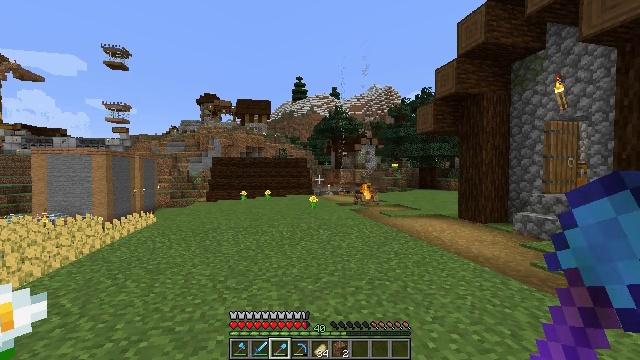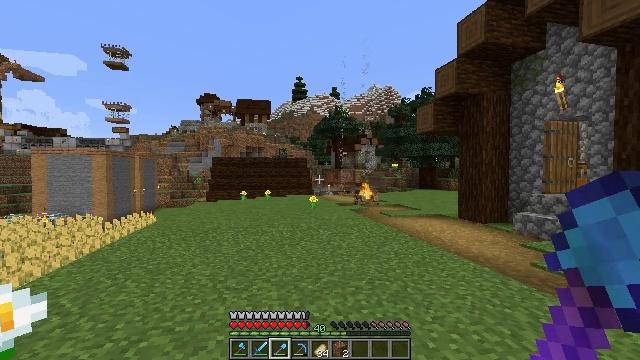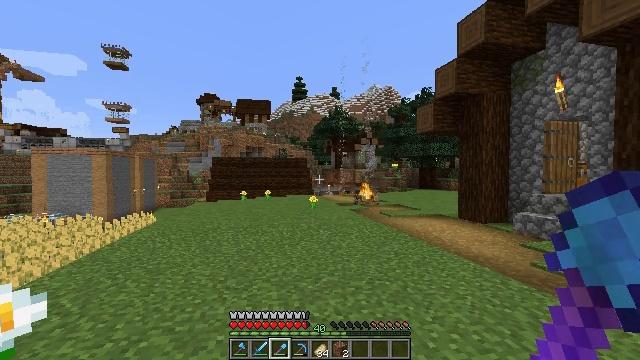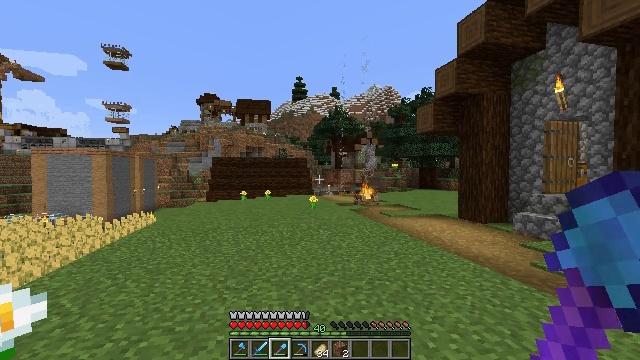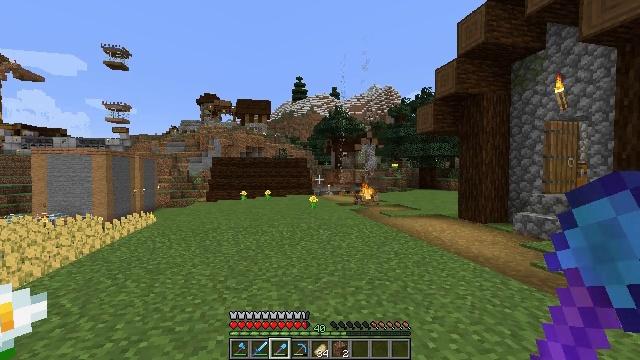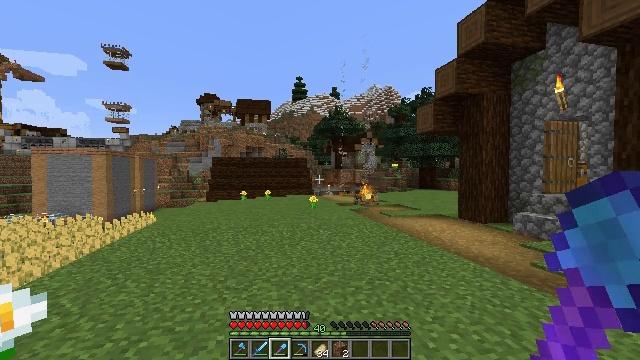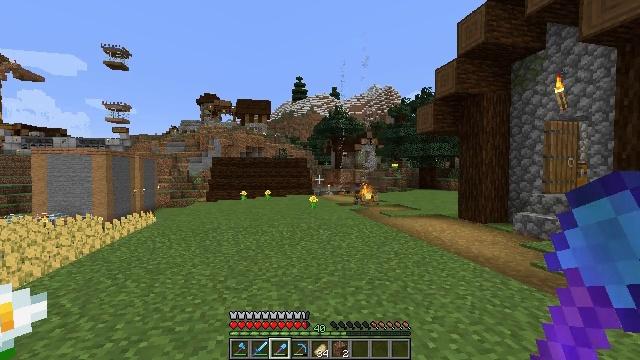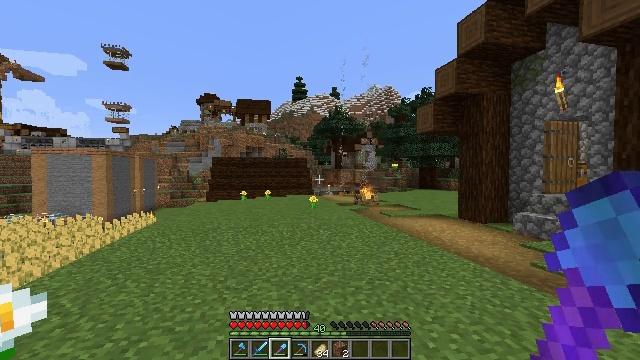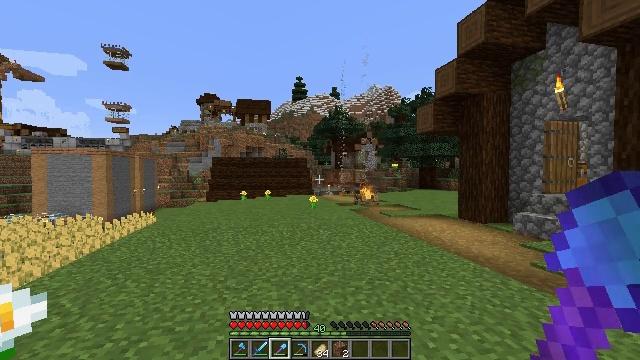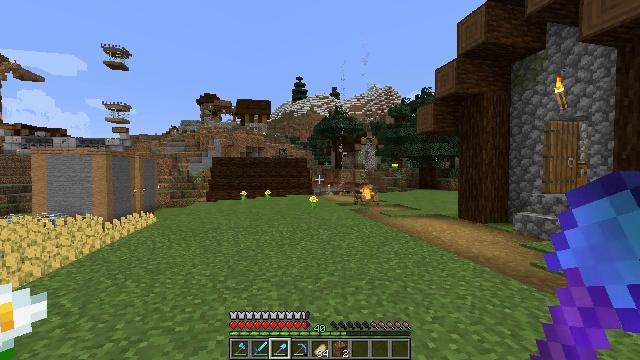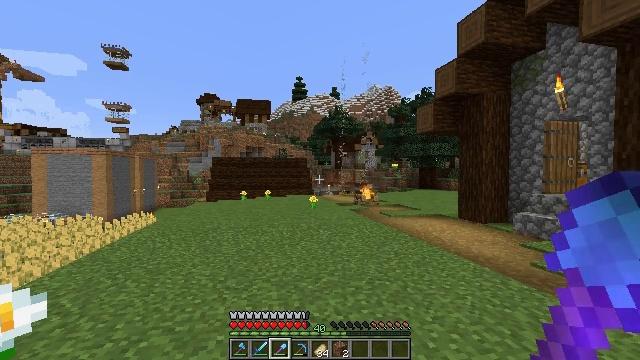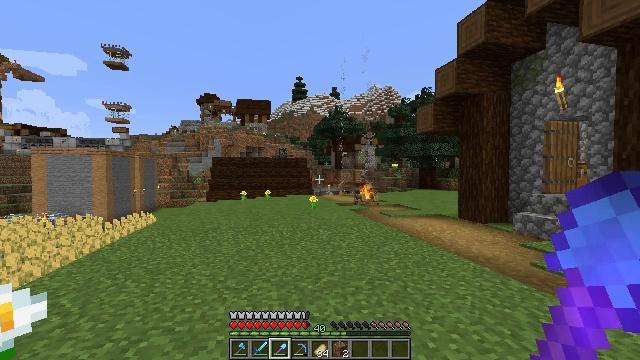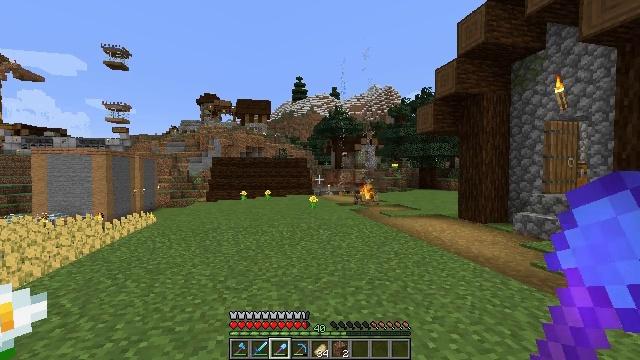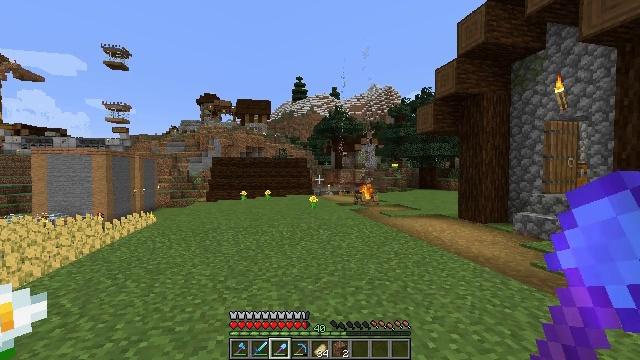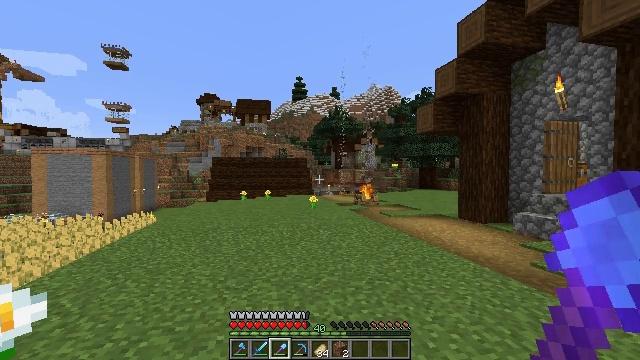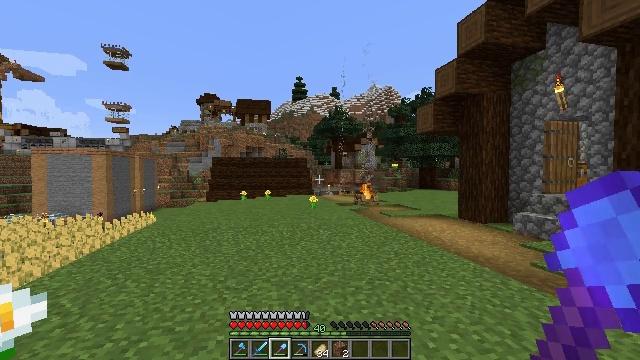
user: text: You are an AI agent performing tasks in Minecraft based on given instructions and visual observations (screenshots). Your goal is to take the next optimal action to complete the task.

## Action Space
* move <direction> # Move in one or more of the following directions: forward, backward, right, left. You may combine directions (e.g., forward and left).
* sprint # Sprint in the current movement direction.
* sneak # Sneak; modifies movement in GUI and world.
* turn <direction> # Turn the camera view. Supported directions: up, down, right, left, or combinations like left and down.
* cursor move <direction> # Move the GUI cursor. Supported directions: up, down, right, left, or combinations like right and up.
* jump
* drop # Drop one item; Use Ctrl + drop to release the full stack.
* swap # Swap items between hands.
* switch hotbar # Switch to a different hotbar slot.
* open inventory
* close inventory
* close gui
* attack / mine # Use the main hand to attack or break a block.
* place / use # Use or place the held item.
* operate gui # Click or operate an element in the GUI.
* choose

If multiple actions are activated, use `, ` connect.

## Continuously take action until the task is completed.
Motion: motion action
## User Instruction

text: Harvest wheat from the field.
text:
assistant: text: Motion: no_op
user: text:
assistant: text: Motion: no_op
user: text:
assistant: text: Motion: no_op
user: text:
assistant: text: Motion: no_op
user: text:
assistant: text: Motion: no_op
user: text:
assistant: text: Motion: no_op
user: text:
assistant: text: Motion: no_op
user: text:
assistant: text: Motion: no_op
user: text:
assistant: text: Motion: no_op
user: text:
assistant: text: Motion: no_op
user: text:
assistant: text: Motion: no_op
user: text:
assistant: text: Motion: no_op
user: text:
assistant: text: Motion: no_op
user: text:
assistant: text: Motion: no_op
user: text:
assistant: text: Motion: no_op
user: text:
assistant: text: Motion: no_op
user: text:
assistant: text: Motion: no_op
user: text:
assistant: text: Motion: no_op
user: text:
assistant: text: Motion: no_op
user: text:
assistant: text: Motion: no_op
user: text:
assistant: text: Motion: no_op
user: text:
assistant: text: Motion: no_op
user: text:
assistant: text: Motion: no_op
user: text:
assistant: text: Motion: no_op
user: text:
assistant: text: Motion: no_op
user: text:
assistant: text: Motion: no_op
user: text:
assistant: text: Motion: no_op
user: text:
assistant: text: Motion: no_op
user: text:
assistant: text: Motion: no_op
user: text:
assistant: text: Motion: no_op